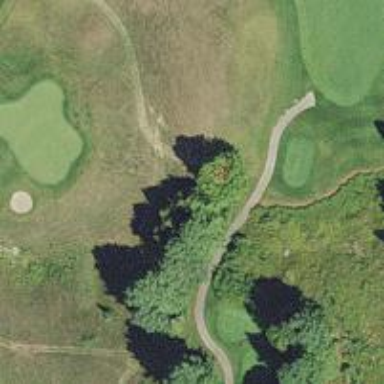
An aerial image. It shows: Pathway for golfing.